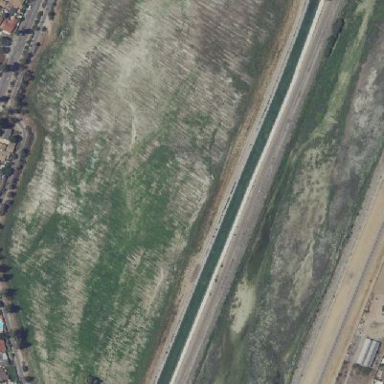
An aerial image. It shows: Infiltration basin with water.